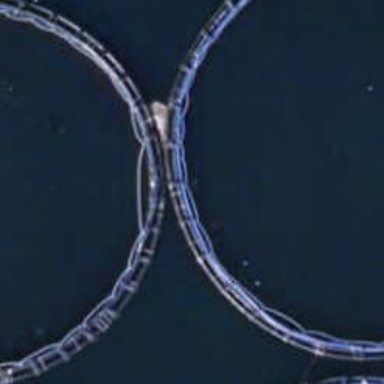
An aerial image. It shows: Image showing man-made mussel raft.